Question: How can I set this so that Our Services is on one line, problem is IE tested using version 11

<URL>
CSS:
'''
ul.megamenu {
list-style: outside none none;
margin: 0;
opacity: 1;
padding: 0;
z-index: 0;
}
ul.megamenu > li {
float: left;
margin: 18px 0 0;
padding: 0 0 16px;
width: auto;
}
ul.megamenu > li > a {
border-radius: 2px;
color: #000;
display: block;
font-size: 14px;
line-height: 14px;
margin: -6px 0 0;
padding: 10px 12px 7px;
text-shadow: none;
text-transform: uppercase;
transition: all 200ms ease-in-out 0s;
}
ul.megamenu > li > a span {
display: block;
position: relative;
}
ul.megamenu > li.with-sub-menu > a > span > strong:before {
background: none;
border-color: #000 transparent transparent;
border-image: none;
border-right: 4px solid transparent;
border-style: solid;
border-width: 4px;
content: "";
display: inline-block;
float: right;
height: 4px;
margin-left: 6px;
margin-top: 5px;
width: 4px;
}
'''
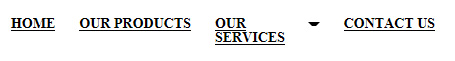
Answer: Remove 'float:right' from the style. (to make it go right, use '::after' instead of '::before') And then do a 'vertical-align: middle;' because it is 'inline-block'.
'''
ul.megamenu > li.with-sub-menu > a > span > strong::after {
/* Use after pseudo-element to make it go right */
display: inline-block;
vertical-align: middle;
/* float: right; -- Not Required, because we are using the "::after" */
}
'''
<URL>